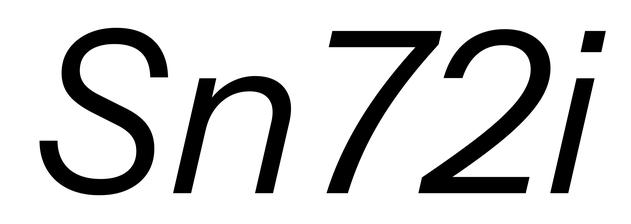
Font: InstrumentSans-Italic_Italic